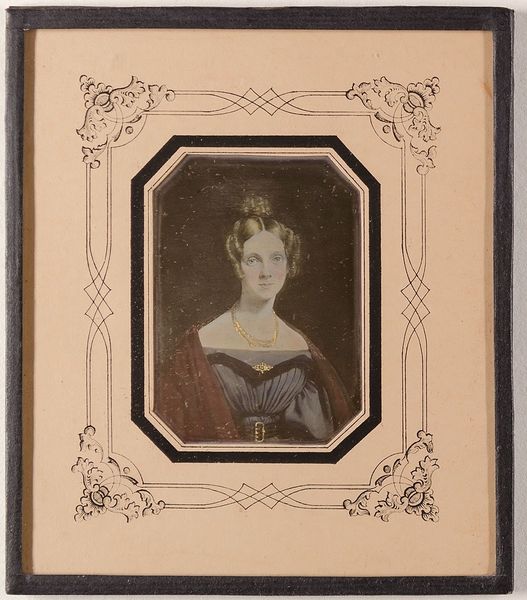
Titel: Cath. Wilhelmine Marie von Brandt, geb. Kreep (1811-1848)
Künstler: Julius Böhm
Standort: Hamburg
Institution: Museum für Kunst und Gewerbe Hamburg
Schlagwörter: frau, malerei, portrait, foto, fotografie, photographie, photo, reproduktion, lichtbild, handkoloriert, daguerreotypie, bildwerke, angewandte und bildende kunst, hessische systematik, porträt, gemälde, hüftbild, reproduktionsfotografie, kunstreproduktion, reproduktionsphotographie, handkolorierung, gemäldes